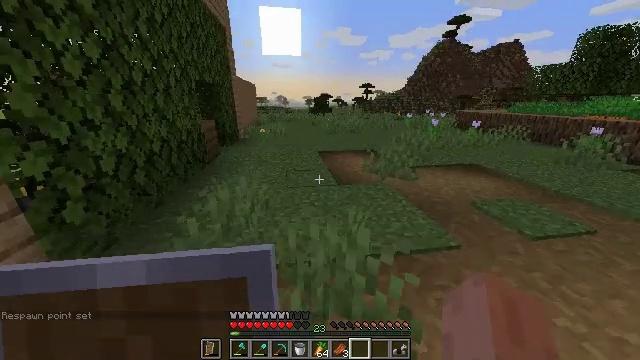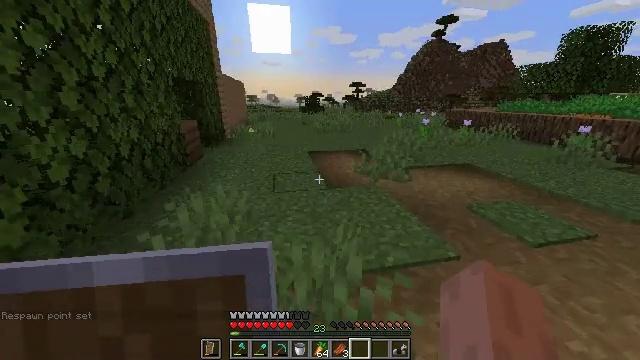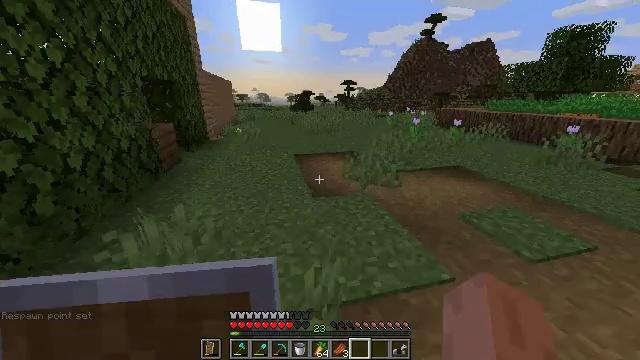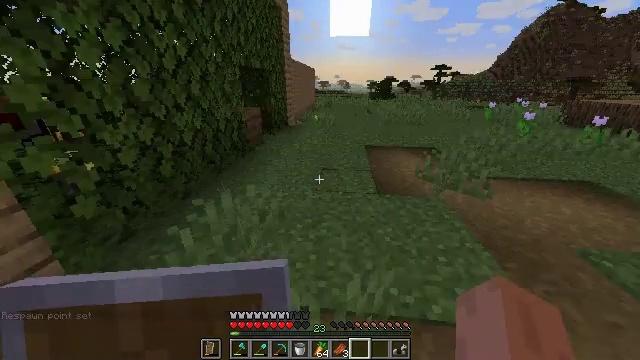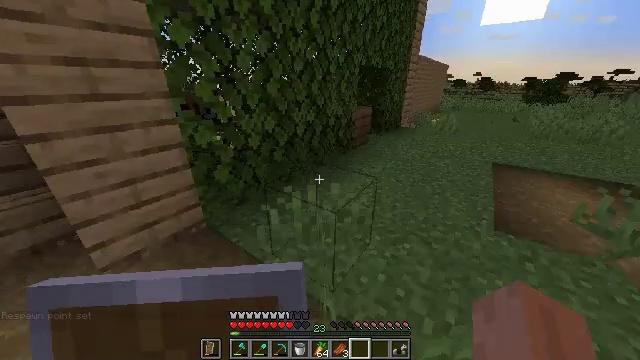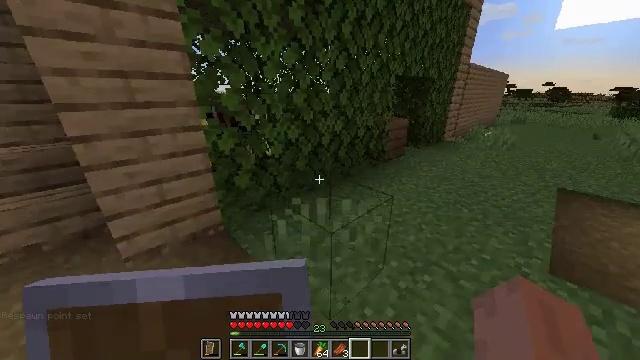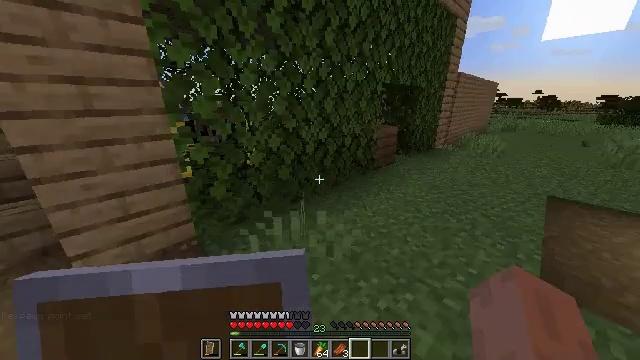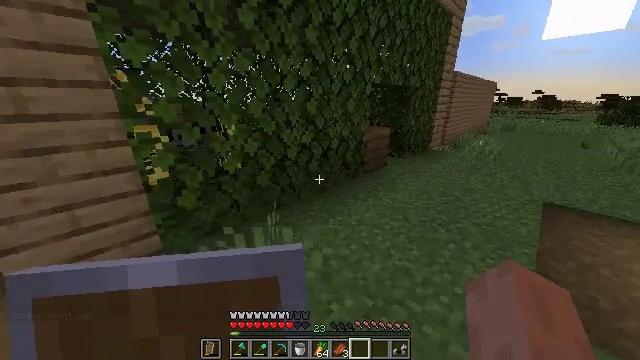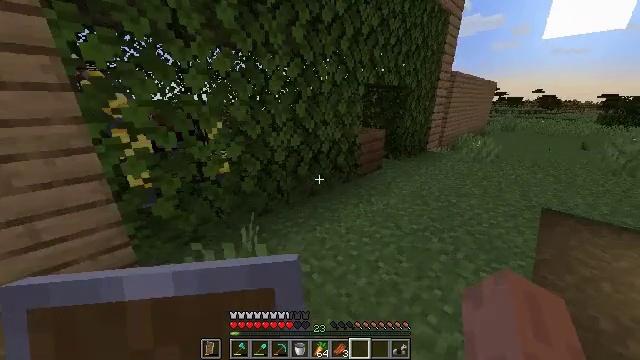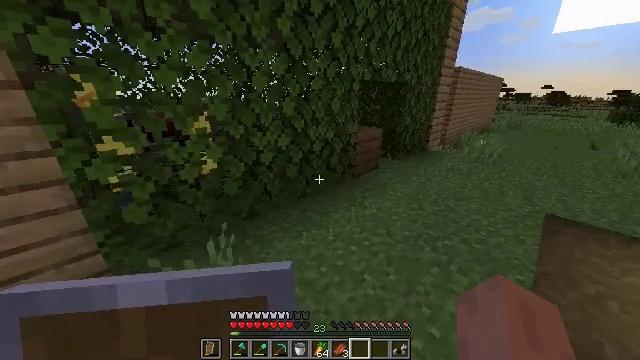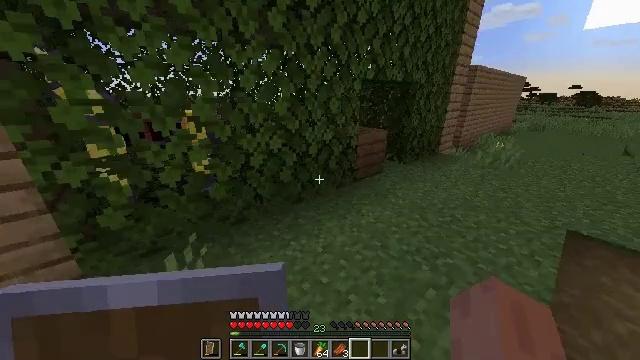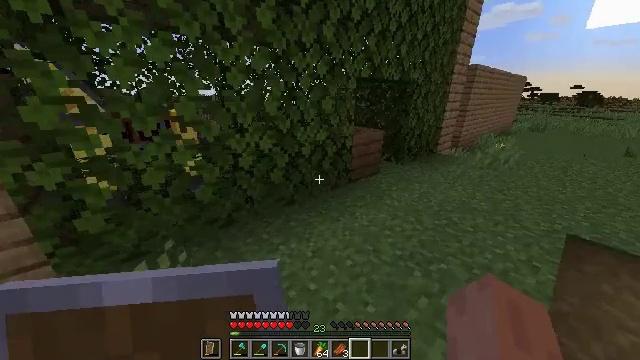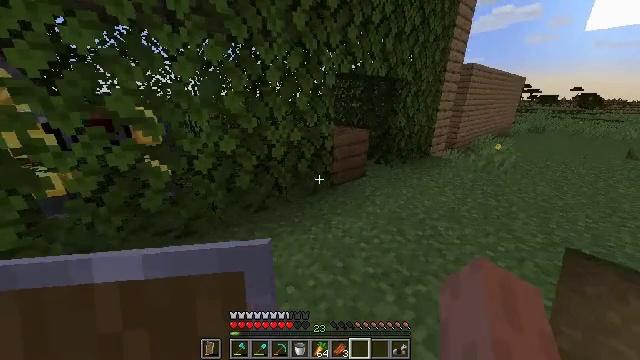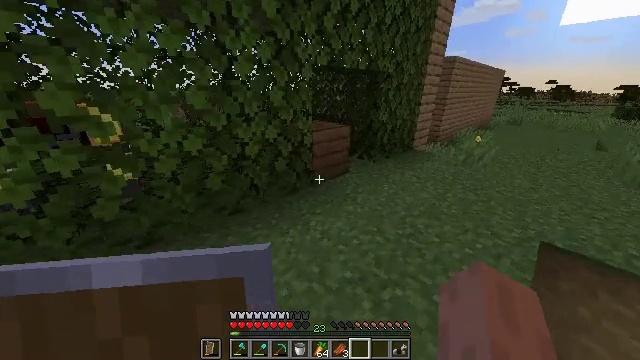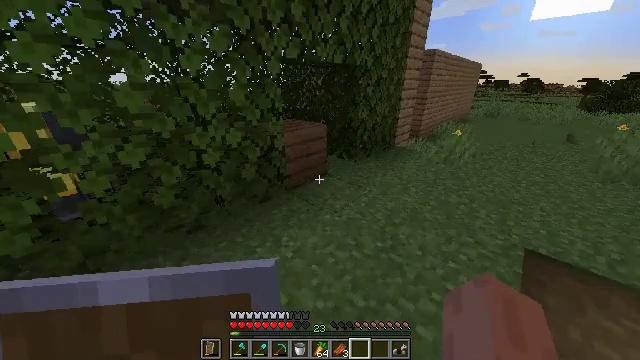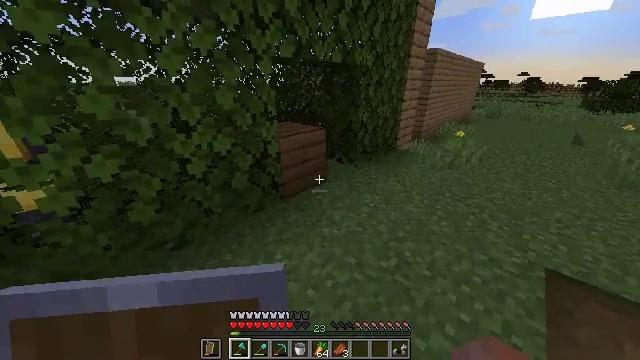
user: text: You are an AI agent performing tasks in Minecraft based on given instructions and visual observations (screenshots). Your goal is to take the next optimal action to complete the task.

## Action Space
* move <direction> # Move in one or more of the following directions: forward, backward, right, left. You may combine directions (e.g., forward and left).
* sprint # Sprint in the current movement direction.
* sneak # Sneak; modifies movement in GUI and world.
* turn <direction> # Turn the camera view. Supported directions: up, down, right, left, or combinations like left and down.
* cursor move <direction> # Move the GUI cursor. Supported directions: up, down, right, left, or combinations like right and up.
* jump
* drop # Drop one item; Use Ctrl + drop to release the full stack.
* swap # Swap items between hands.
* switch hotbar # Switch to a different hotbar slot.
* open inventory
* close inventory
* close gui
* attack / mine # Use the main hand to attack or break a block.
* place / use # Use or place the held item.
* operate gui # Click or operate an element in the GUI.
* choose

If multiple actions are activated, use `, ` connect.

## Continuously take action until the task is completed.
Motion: motion action
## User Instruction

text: Attack the spruce planks to recycle them.
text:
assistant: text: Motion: move forward and move right, sprint, turn right
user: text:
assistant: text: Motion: move forward and move right, sprint, turn right
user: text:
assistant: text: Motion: move forward and move right, sprint, turn left and down
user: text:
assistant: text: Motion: move forward and move right, sprint, turn left
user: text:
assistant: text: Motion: move forward and move right, sprint, turn left and up
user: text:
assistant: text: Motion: move forward and move right, sprint, turn up
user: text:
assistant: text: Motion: move forward and move right, sprint
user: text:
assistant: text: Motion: move forward and move right, sprint
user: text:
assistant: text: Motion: move forward and move right, sprint
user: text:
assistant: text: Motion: move forward and move right, sprint, turn left
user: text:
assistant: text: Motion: move forward and move right
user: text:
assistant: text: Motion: move forward and move right
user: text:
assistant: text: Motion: move forward and move right, turn right and down
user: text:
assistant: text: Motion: move forward, turn right and down
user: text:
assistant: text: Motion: move forward, switch to hotbar 1
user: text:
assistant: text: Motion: move forward, switch to hotbar 1
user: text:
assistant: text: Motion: move forward, switch to hotbar 1
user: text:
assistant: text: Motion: move forward, turn left
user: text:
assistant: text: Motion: move forward and move right, turn left
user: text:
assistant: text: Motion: move forward and move right, turn left
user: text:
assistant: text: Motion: move forward and move right, turn left
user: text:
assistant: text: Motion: move right, turn left
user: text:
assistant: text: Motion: move right, turn left and down, attack / mine
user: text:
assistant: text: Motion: turn left and down, attack / mine
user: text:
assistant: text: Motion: turn left, attack / mine
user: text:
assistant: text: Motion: turn left, attack / mine
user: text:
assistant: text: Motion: turn left and down, attack / mine
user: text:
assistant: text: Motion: turn left, attack / mine
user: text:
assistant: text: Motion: attack / mine
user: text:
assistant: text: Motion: attack / mine